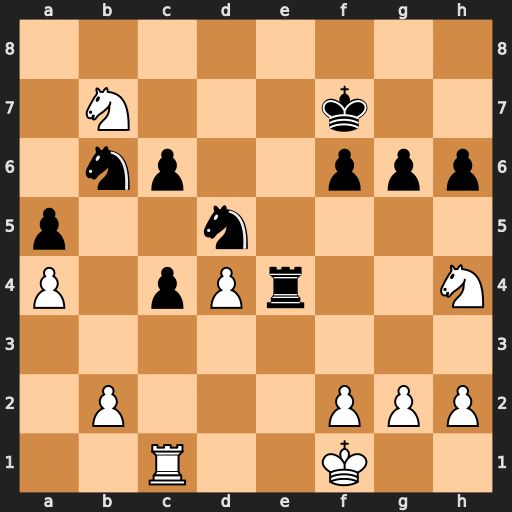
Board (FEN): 8/1N3k2/1np2ppp/p2n4/P1pPr2N/8/1P3PPP/2R2K2
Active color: w
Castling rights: -
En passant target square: -
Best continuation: Nd6+ Ke6 Nxe4